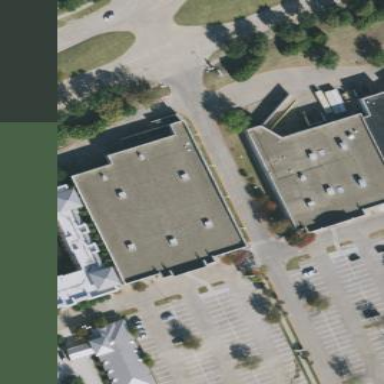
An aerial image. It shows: Retail building.